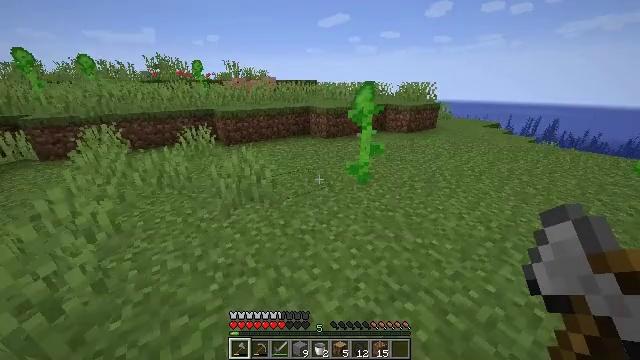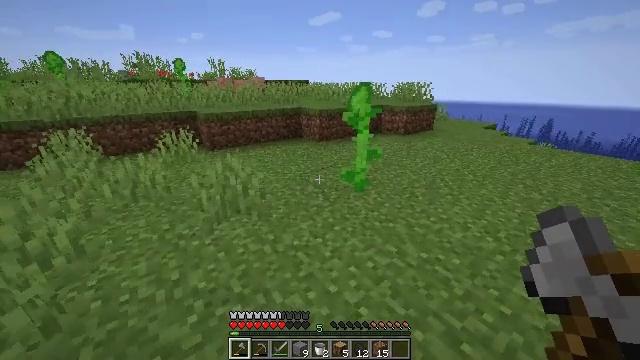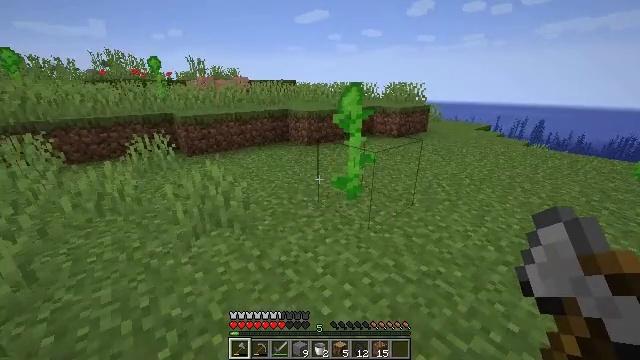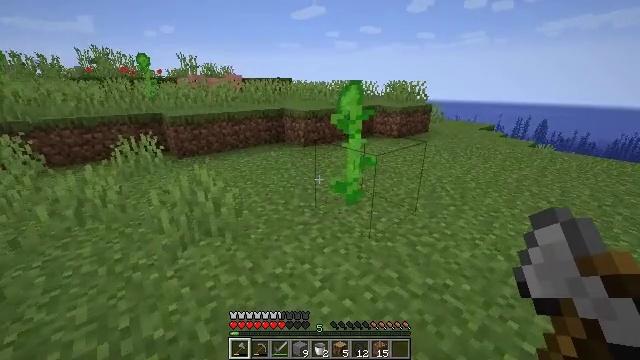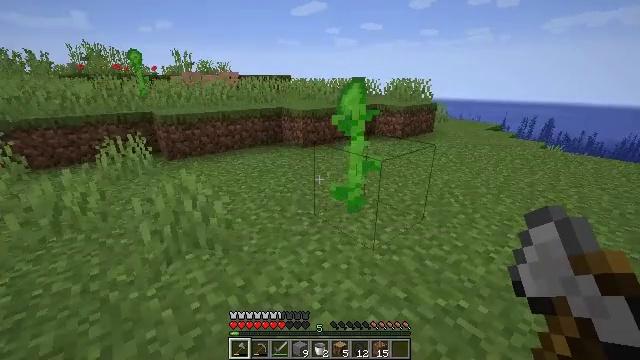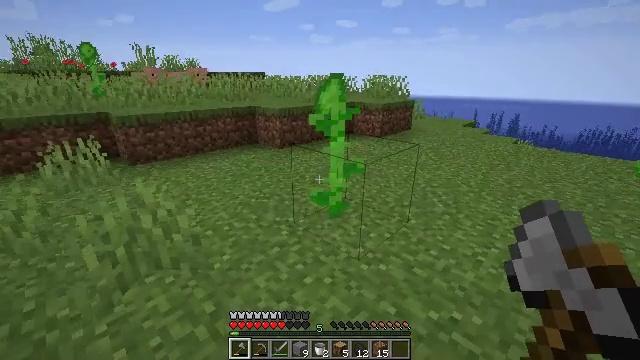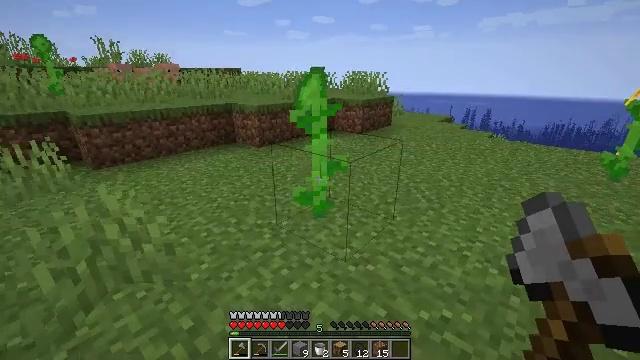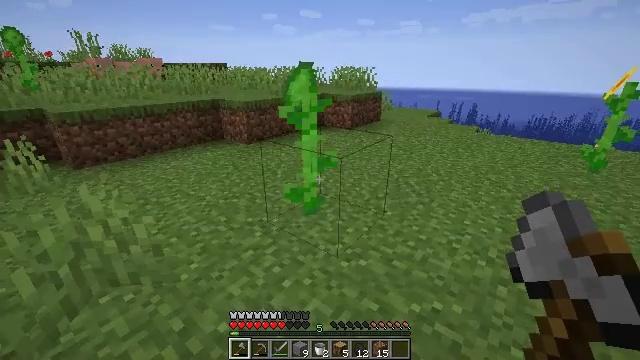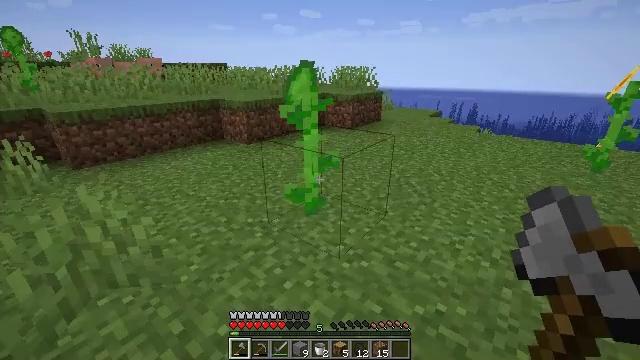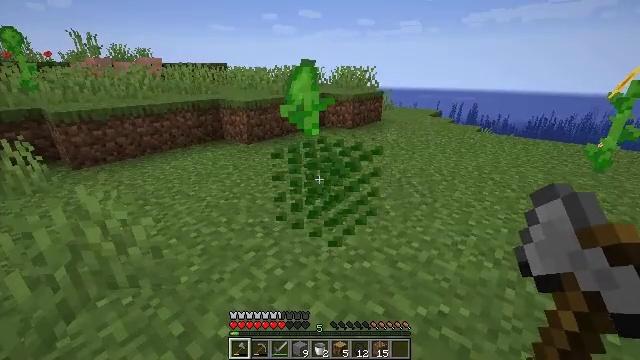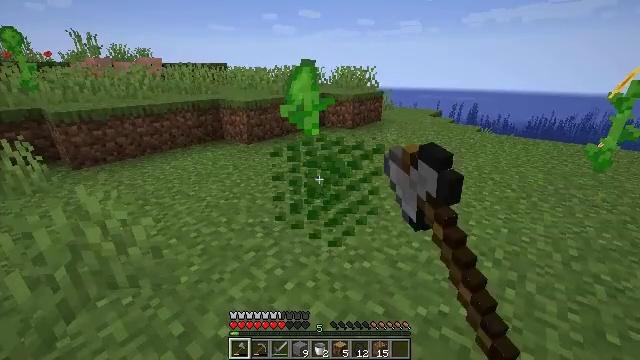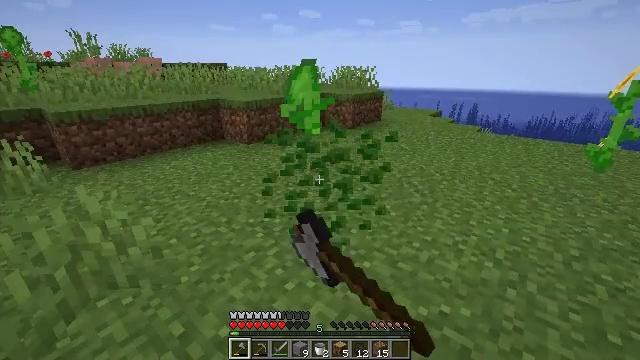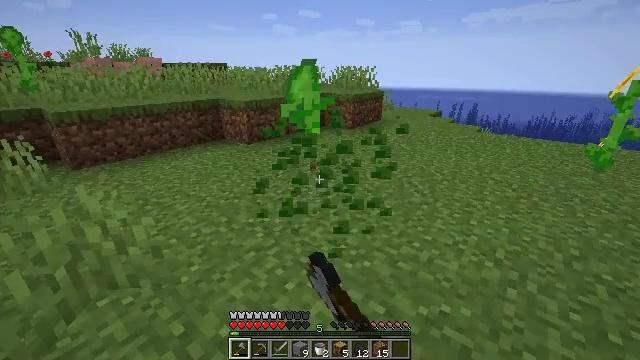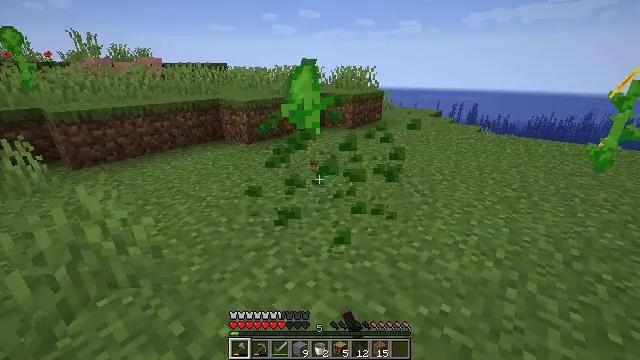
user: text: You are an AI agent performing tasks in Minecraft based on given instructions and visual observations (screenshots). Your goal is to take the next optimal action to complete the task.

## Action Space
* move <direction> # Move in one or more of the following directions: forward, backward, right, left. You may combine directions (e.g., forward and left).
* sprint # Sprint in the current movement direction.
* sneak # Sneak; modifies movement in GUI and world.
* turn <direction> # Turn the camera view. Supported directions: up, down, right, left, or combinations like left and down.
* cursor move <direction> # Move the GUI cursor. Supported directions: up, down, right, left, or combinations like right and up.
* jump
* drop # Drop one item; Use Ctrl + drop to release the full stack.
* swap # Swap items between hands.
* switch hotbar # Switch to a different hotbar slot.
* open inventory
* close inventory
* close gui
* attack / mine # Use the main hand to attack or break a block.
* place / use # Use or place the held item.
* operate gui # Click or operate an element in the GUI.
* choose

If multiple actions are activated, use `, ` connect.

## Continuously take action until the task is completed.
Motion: motion action
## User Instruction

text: Retrieve sunflower in your inventory.
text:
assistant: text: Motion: turn right and up
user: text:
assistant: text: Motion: move forward, turn right and up
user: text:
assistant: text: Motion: move forward
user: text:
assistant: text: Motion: move forward
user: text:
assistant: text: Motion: turn right
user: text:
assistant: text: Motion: turn right
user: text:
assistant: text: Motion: turn right
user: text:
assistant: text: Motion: no_op
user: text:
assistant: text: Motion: attack / mine
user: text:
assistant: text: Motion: attack / mine
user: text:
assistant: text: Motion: attack / mine
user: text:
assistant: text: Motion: no_op
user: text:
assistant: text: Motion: no_op
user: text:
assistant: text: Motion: no_op